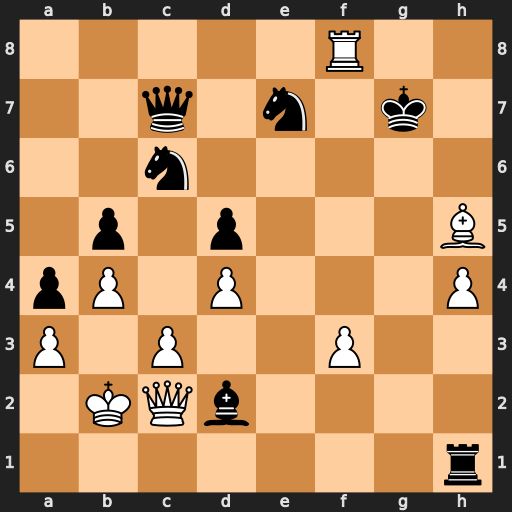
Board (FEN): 5R2/2q1n1k1/2n5/1p1p3B/pP1P3P/P1P2P2/1KQb4/7r
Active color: w
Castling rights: -
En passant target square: -
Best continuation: Rf7+ Kh8 Qh7#